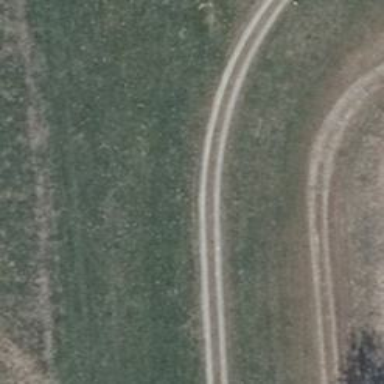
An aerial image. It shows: Track road with concrete lanes of grade1 quality.